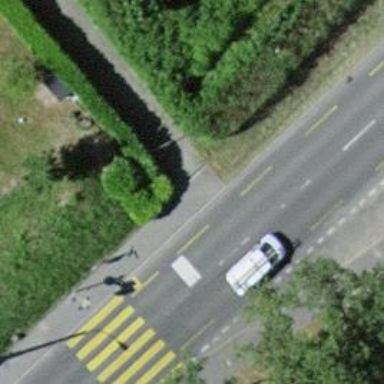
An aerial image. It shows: Cycle barrier.